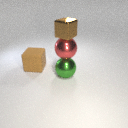
small brown metal cube above large green metal sphere